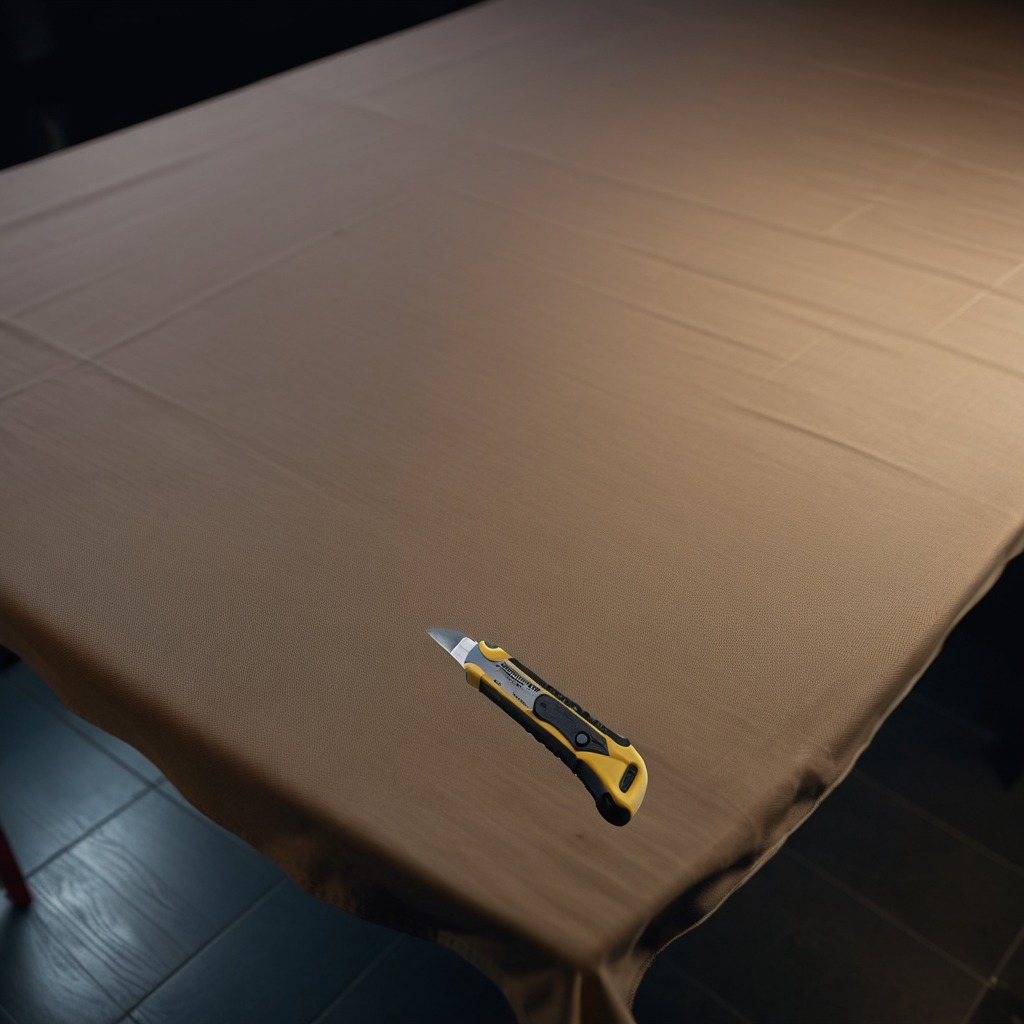
A utility knife lies on the wooden table.